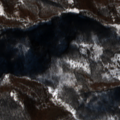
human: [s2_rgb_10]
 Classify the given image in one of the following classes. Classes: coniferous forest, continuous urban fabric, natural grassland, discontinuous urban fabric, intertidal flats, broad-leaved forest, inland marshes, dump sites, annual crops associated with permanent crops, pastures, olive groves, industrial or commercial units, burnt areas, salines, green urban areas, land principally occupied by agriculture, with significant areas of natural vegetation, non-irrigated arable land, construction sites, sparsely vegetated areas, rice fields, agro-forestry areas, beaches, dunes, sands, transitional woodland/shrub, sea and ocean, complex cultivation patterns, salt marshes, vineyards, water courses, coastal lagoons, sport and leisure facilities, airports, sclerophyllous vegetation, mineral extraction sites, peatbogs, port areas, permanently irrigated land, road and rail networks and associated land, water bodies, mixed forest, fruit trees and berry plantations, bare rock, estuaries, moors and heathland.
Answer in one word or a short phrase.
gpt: broad-leaved forest, transitional woodland/shrub